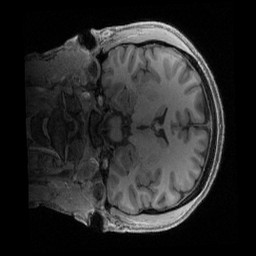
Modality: T1w
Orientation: coronal
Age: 32
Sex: male
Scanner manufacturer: siemens
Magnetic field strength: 3 T
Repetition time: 2.4 s
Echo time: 0.00241 s